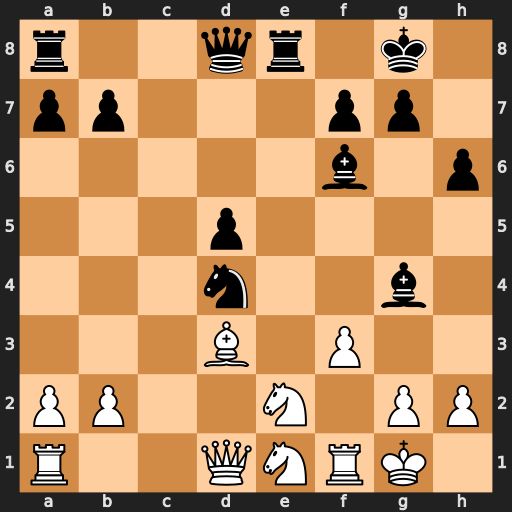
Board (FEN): r2qr1k1/pp3pp1/5b1p/3p4/3n2b1/3B1P2/PP2N1PP/R2QNRK1
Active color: w
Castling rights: -
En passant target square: -
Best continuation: fxg4 Nxe2+ Bxe2 Qb6+ Kh1 Qxb2 Nc2 Rac8 Bd3